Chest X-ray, PA view. Patient: 51 years old, sex M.
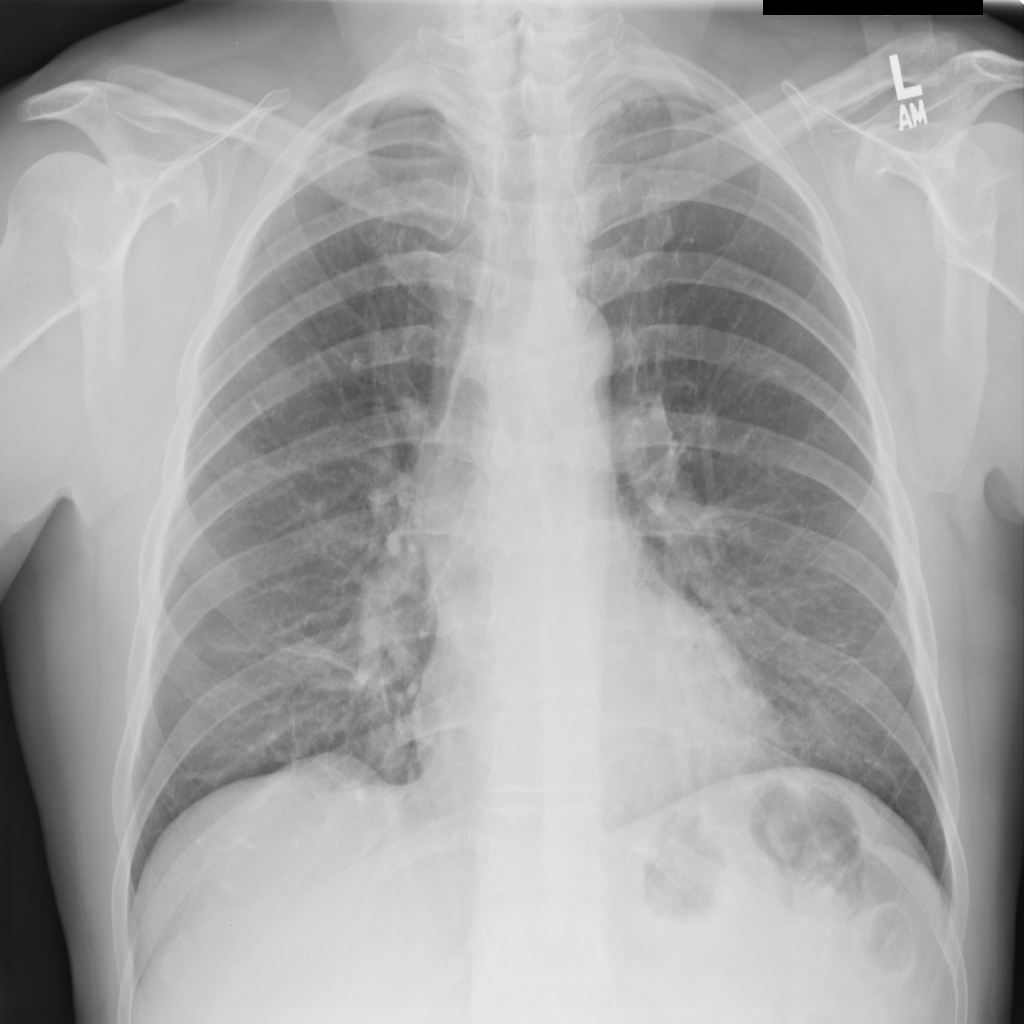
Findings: No Finding